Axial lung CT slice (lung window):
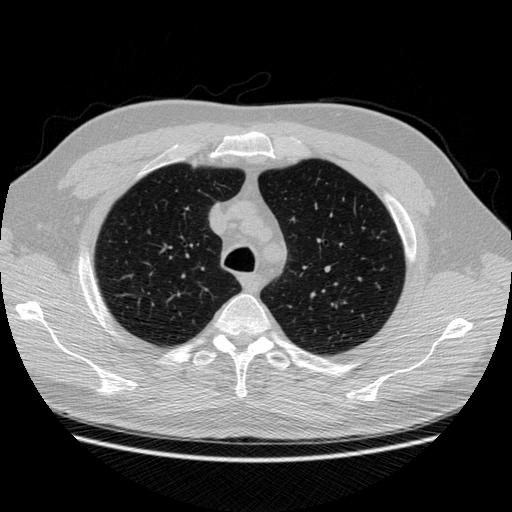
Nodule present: no